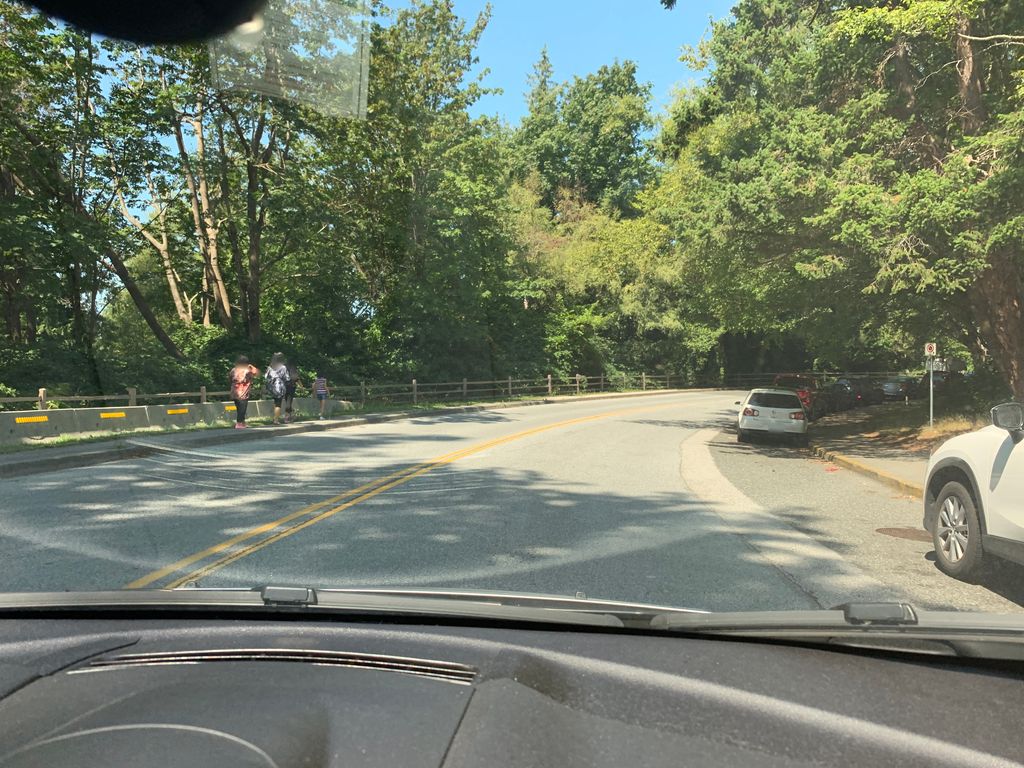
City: vancouver